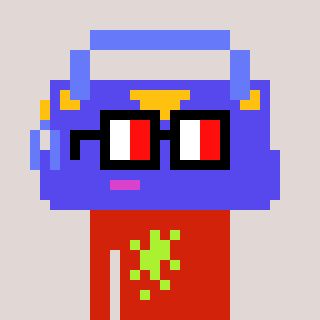
a pixel art character with square glasses with black frames and red eyes, a bag-shaped head and a red-colored body on a warm background